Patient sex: M
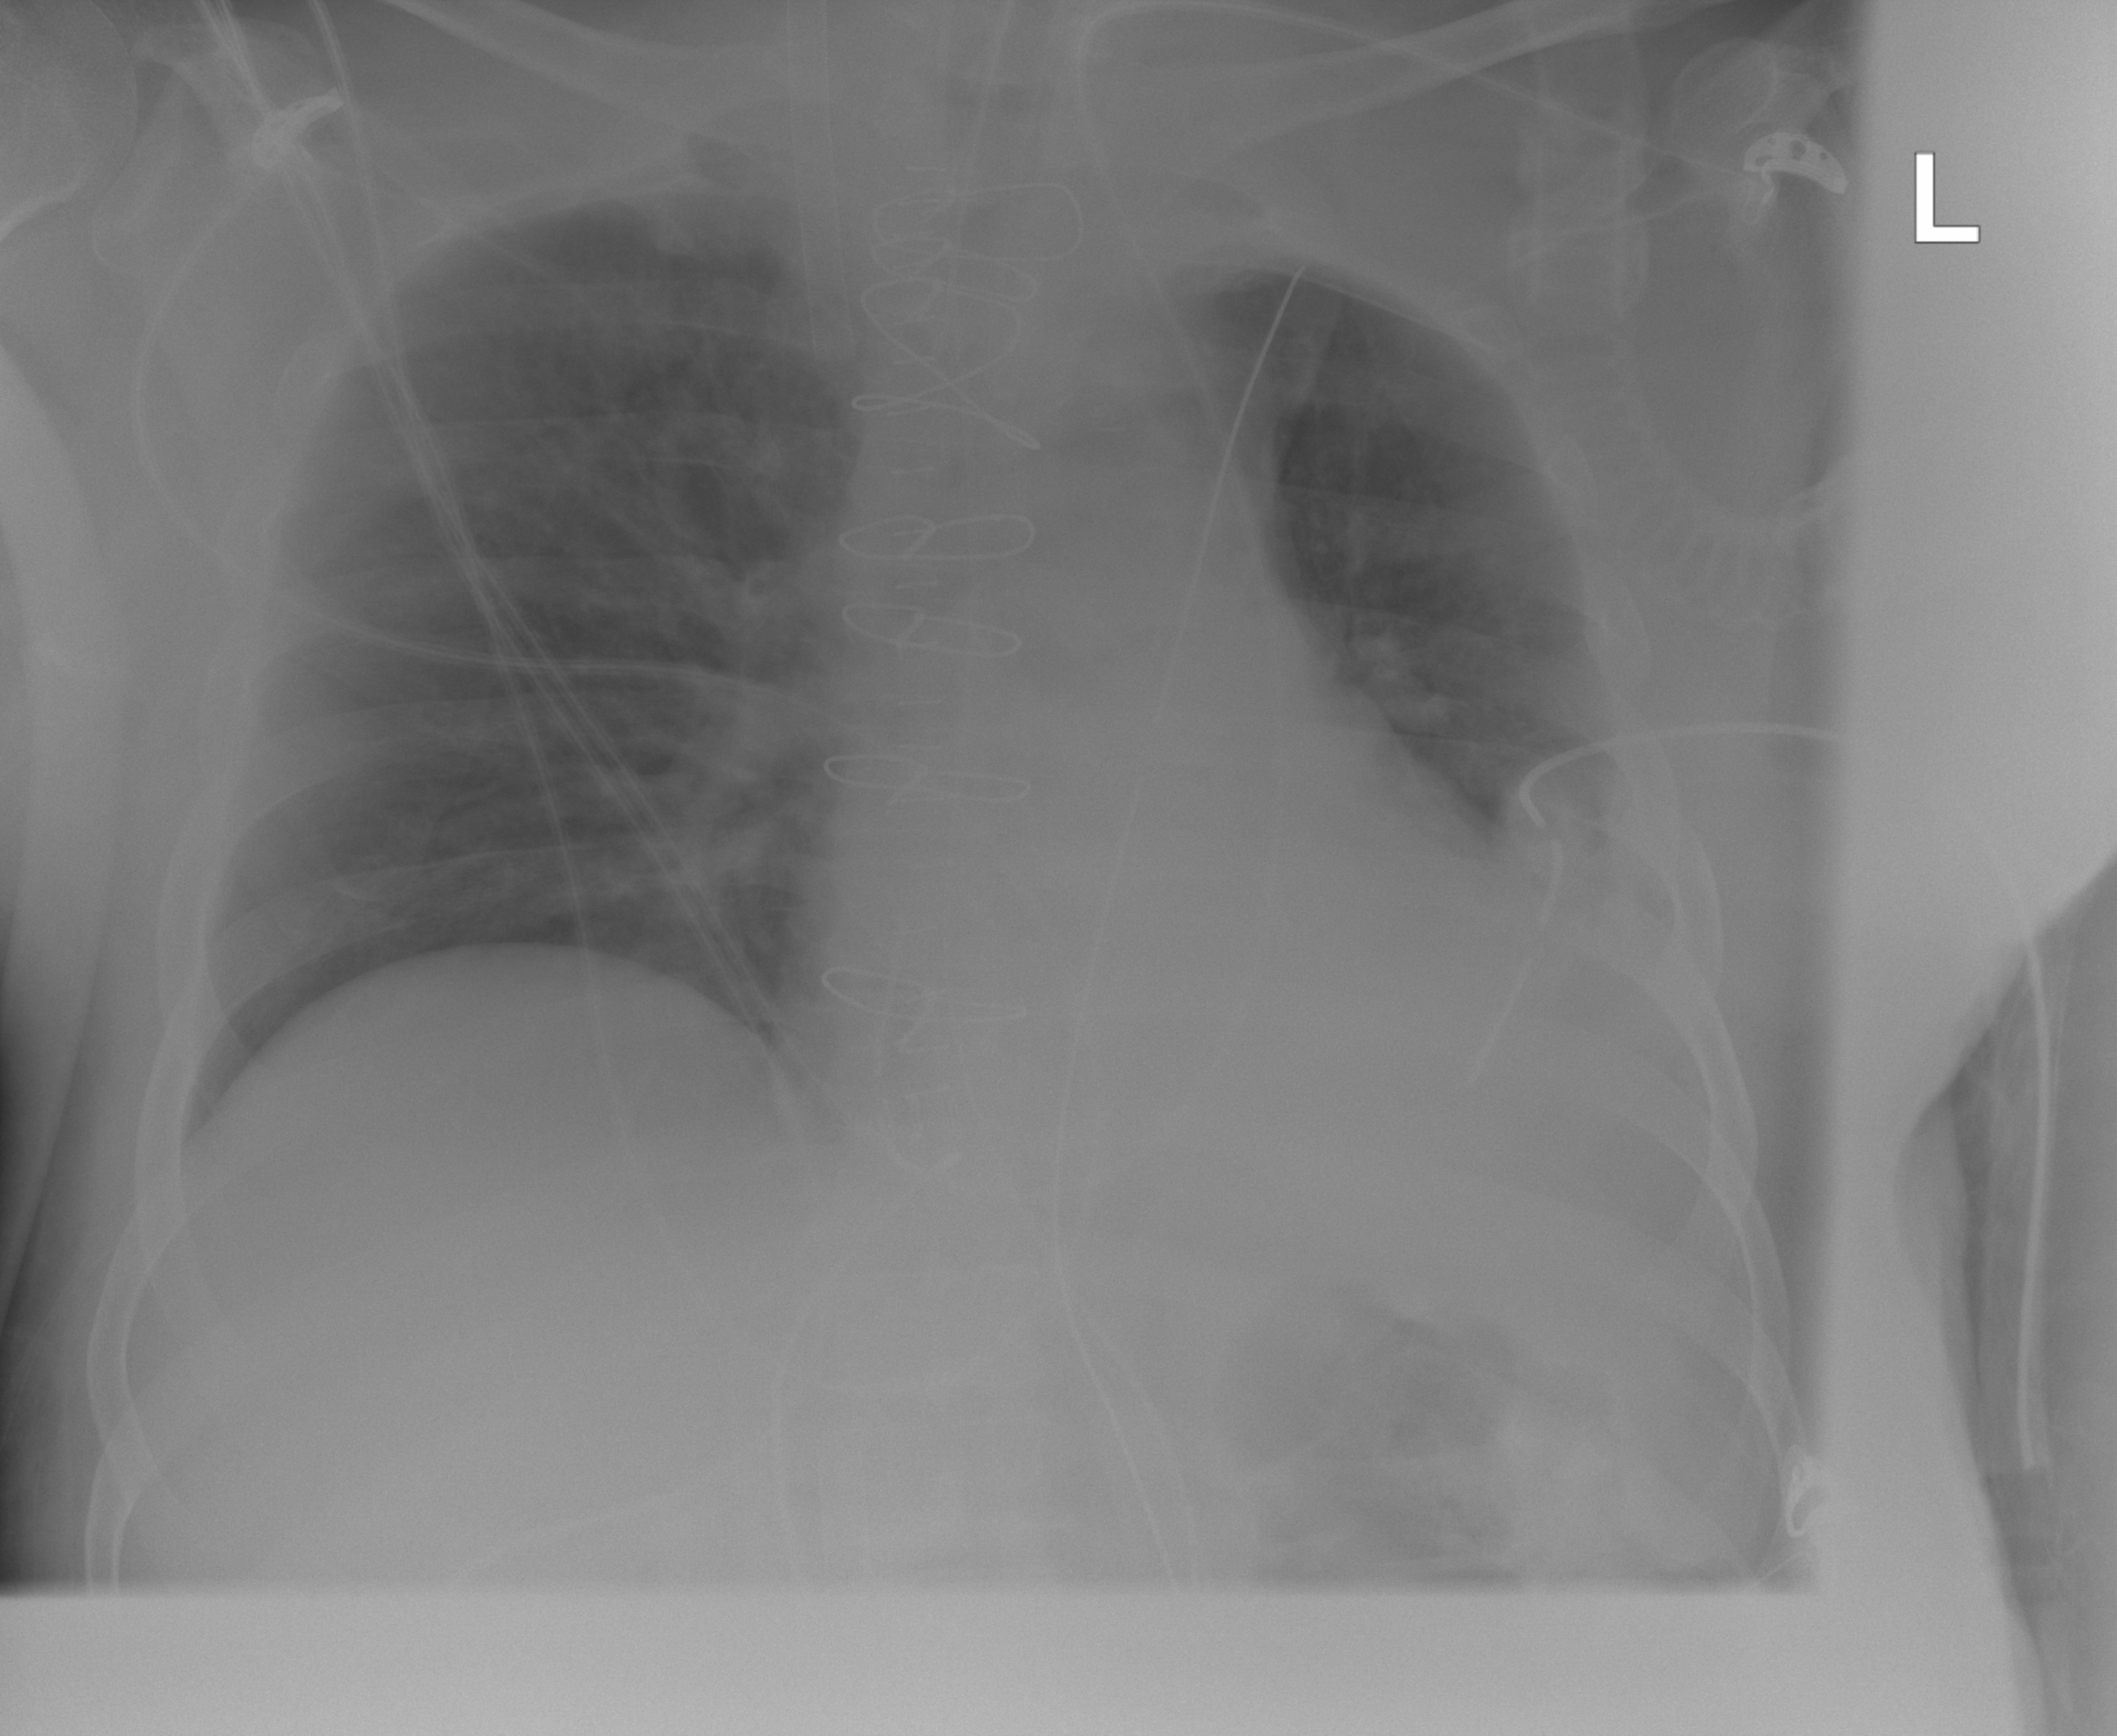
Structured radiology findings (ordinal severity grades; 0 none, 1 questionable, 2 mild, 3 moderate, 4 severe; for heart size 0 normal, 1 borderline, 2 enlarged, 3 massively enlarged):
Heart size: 2
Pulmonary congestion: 0
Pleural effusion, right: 0
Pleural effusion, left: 3
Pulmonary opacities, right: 0
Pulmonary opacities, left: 0
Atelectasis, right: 0
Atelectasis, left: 3